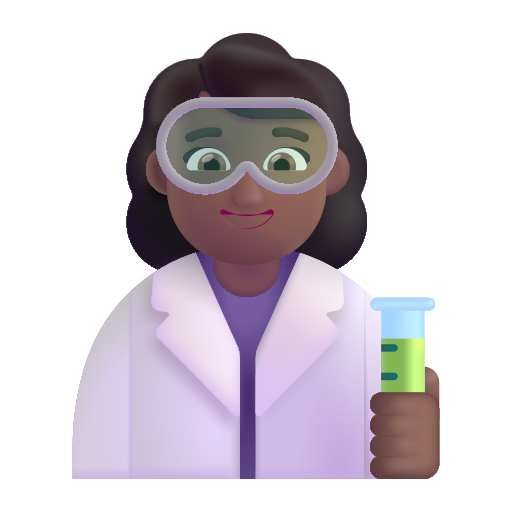
woman scientist color  dark